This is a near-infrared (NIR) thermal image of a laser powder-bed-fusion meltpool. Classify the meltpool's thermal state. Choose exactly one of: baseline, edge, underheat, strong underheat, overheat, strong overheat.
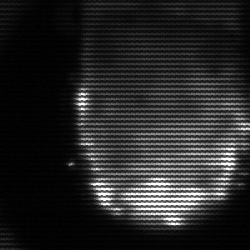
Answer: baseline